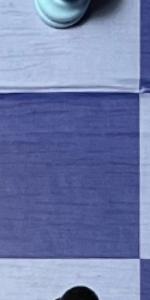
Label: Pawn_Black